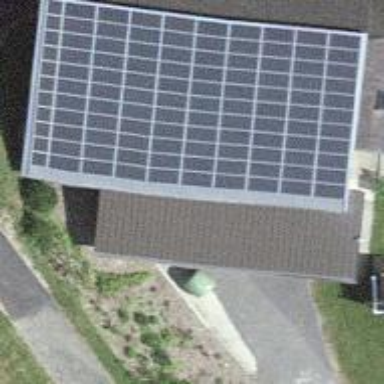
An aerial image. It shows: Solar power generator utilizing photovoltaic technology with solar photovoltaic panels.